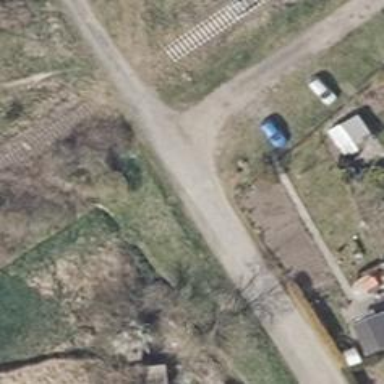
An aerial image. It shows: Residential road with grade2 tracktype.